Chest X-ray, PA view. Patient: 87 years old, sex M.
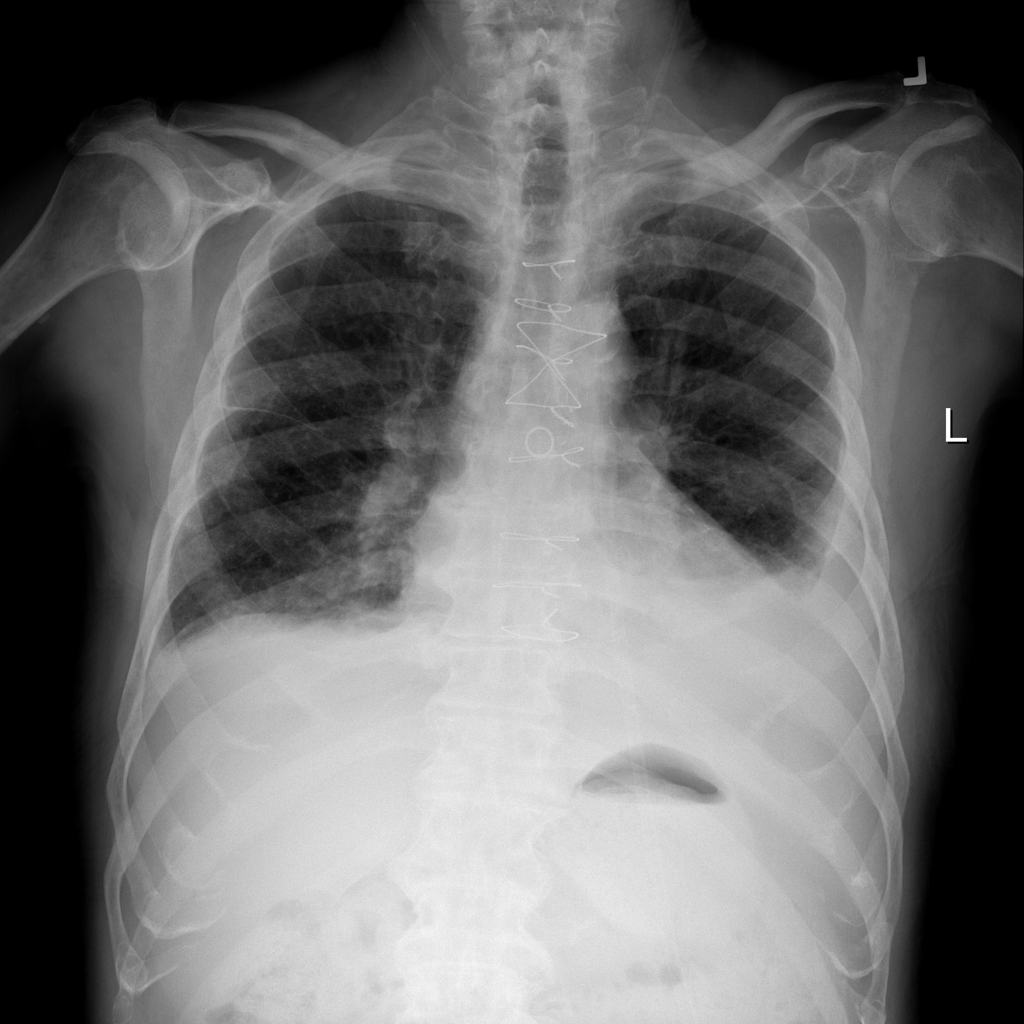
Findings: Effusion, Infiltration